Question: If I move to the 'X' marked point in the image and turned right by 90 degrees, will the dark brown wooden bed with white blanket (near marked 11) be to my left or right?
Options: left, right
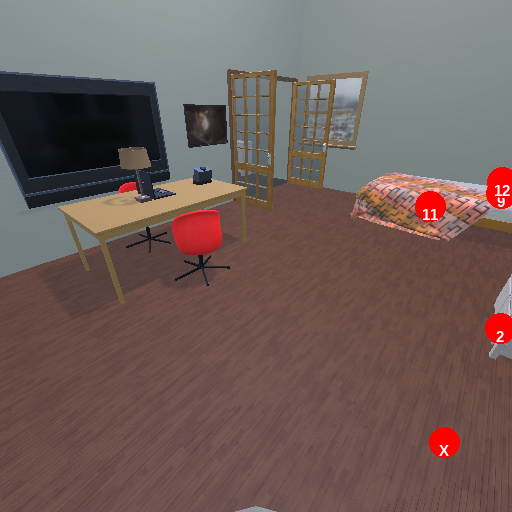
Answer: left